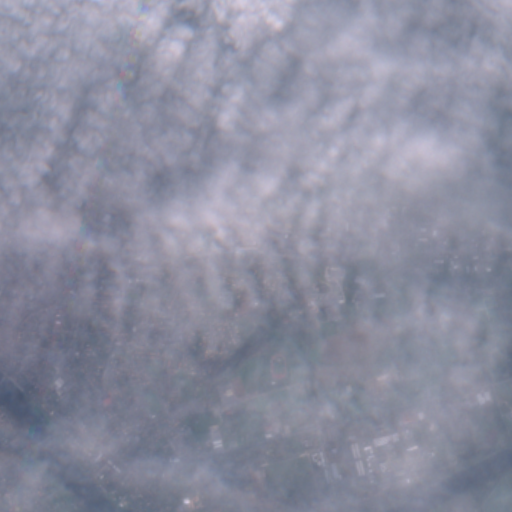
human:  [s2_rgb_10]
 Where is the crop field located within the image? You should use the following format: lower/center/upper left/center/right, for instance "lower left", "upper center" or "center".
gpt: The crop field is located in the lower right of the image.
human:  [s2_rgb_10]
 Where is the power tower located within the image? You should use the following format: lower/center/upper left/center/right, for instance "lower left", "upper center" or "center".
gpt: The power tower is located in the lower right of the image.
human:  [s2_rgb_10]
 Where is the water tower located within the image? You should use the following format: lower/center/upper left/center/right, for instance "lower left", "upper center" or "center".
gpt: The water tower is located in the lower right of the image.
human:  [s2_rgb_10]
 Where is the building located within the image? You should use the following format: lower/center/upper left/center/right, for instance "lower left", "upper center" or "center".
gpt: There is no building in the image.